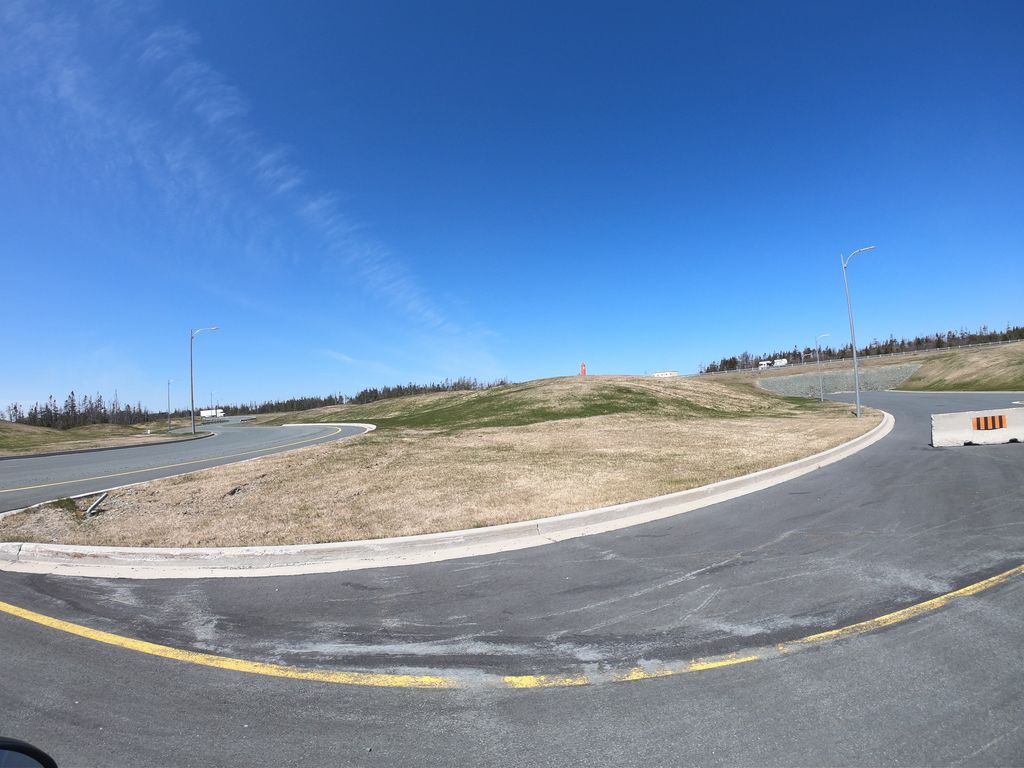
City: st_johns